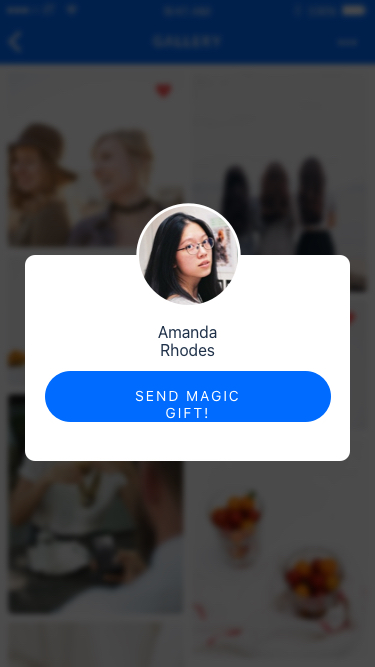
Text in this UI design:
SEND MAGIC GIFT!
Amanda Rhodes